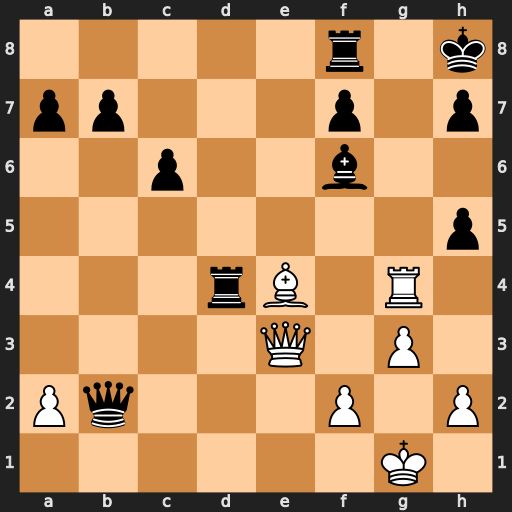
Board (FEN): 5r1k/pp3p1p/2p2b2/7p/3rB1R1/4Q1P1/Pq3P1P/6K1
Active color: w
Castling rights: -
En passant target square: -
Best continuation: Qh6 Qc1+ Qxc1 Rd1+ Qxd1